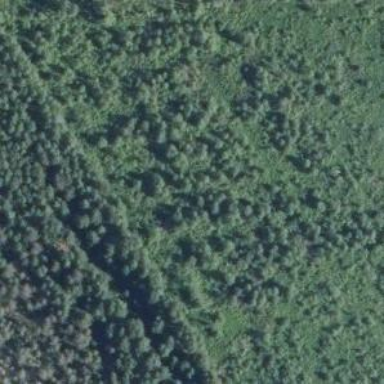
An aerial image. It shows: Woodland consisting mainly of needle-leaved trees.